Field crop: maize
Growth stage: 2
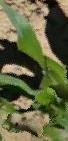
Species: maize